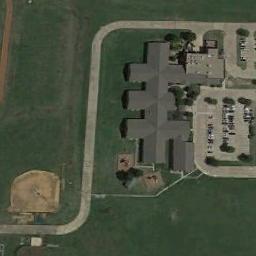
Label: baseball_diamond